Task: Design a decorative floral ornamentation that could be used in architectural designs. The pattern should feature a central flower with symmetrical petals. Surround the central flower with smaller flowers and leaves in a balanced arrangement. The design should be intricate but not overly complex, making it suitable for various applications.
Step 276:
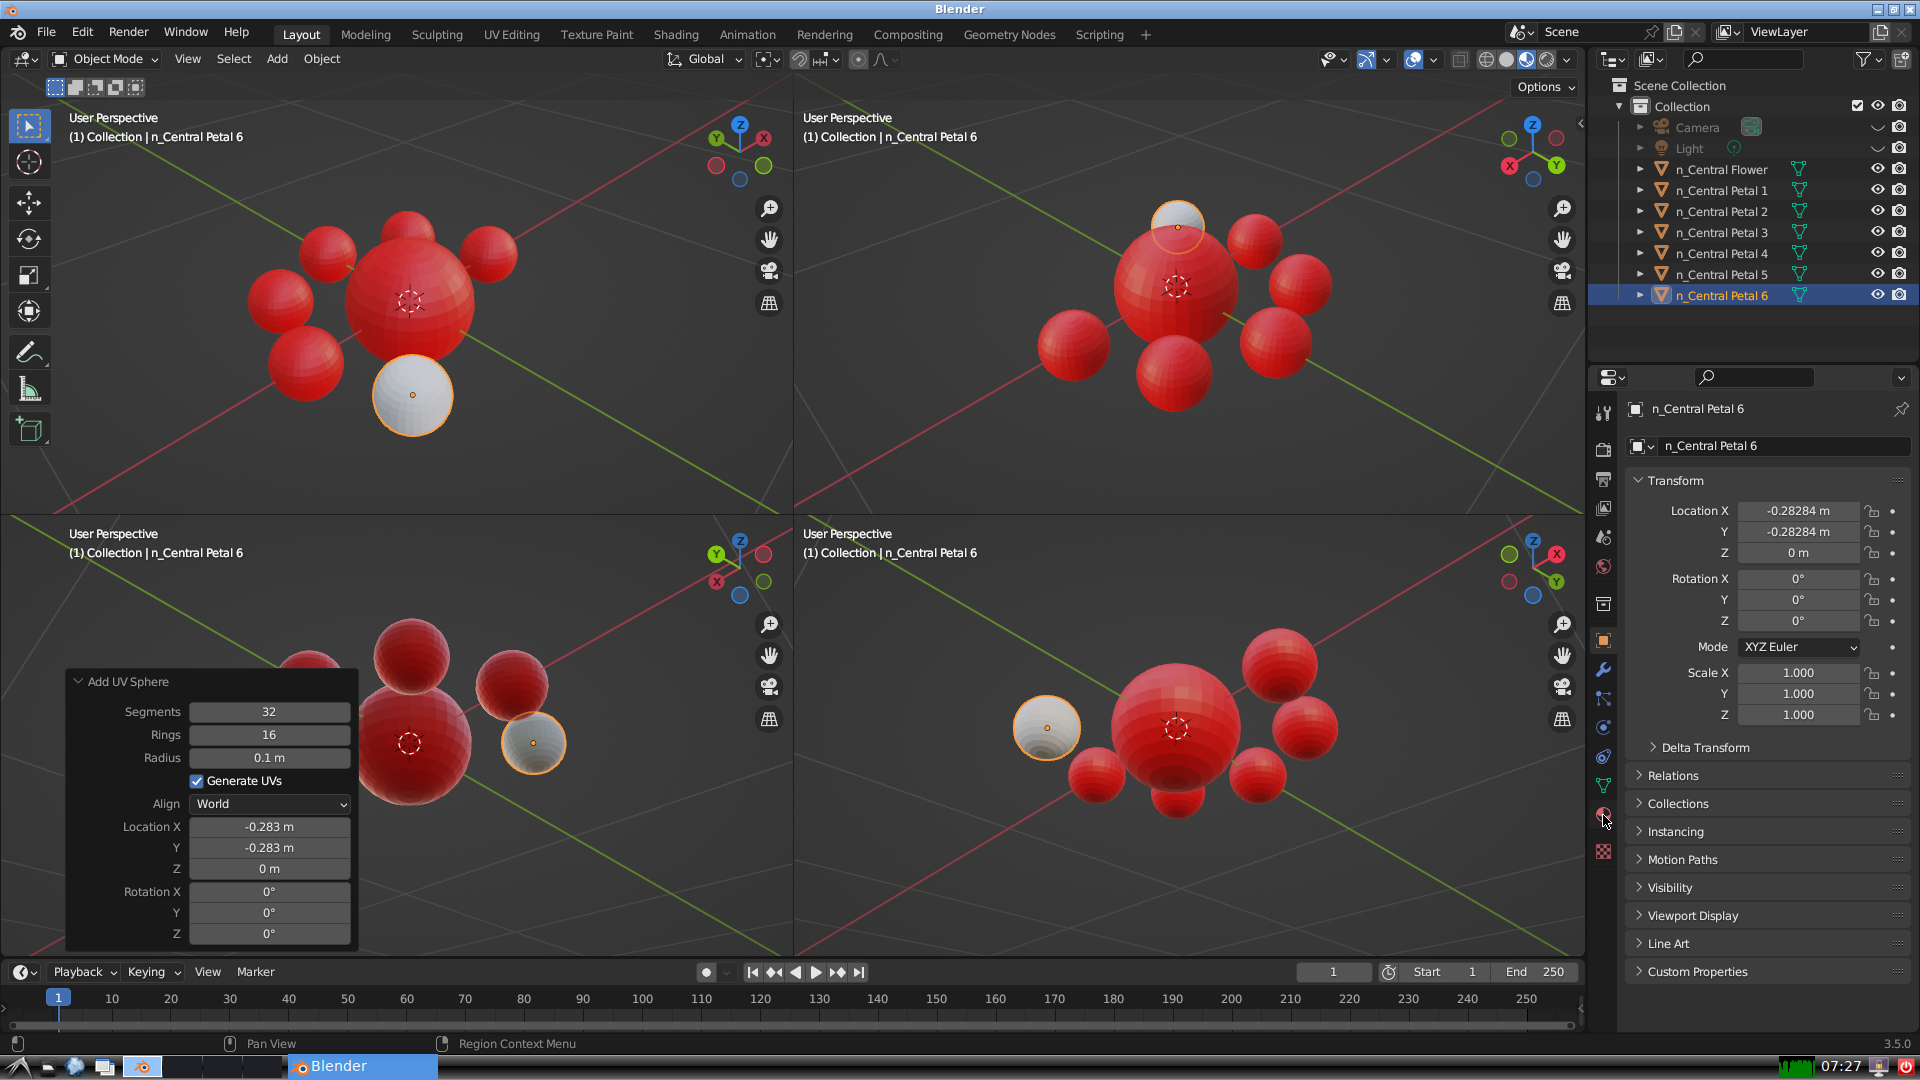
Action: click: no